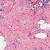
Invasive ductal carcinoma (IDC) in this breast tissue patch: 1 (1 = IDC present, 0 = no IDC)